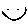
Label: smiley face